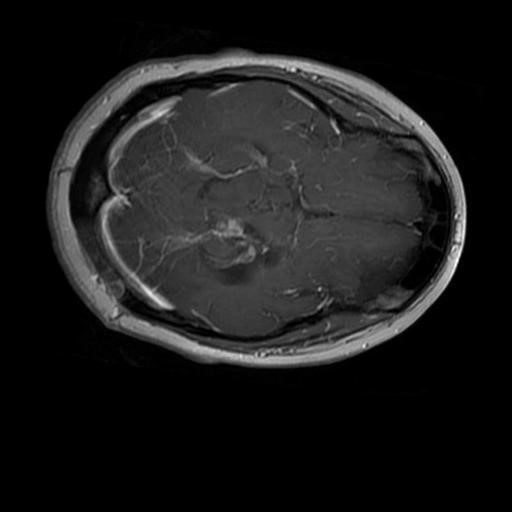
Label: brain_glioma